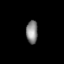
Tissue: lung
Cell type: Endothelial cells
Senescence score: 0.5416
Nuclear area (px): 261
Mean DAPI intensity: 135.659